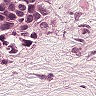
Metastatic tissue present: yes